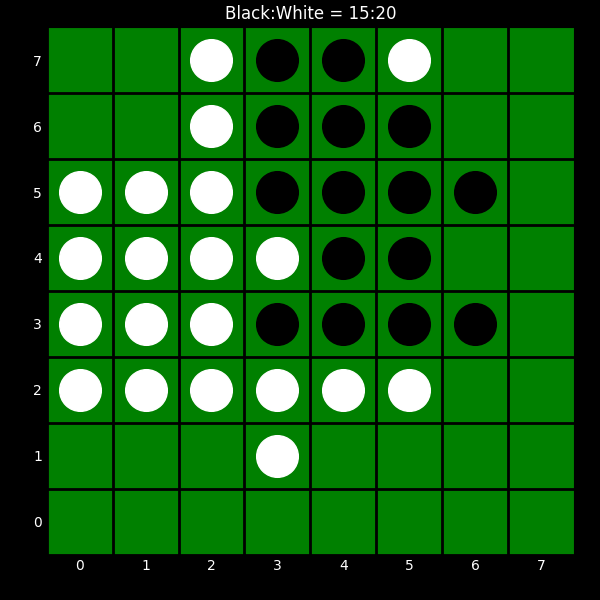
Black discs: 15
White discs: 20